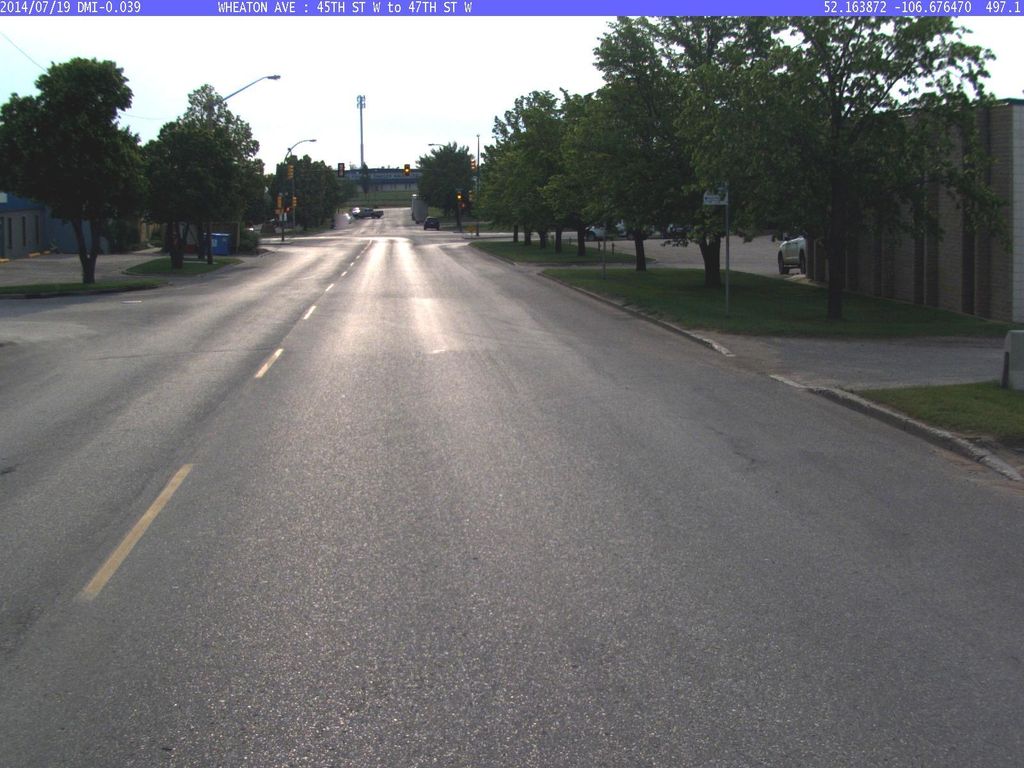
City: saskatoon